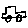
Label: car